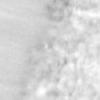
Label: no_change